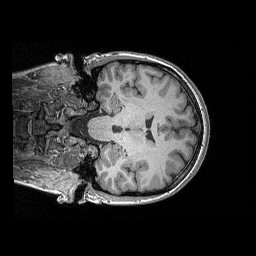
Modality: T1w
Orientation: coronal
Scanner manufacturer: siemens
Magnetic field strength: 3 T
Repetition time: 2.3 s
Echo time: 0.00298 s